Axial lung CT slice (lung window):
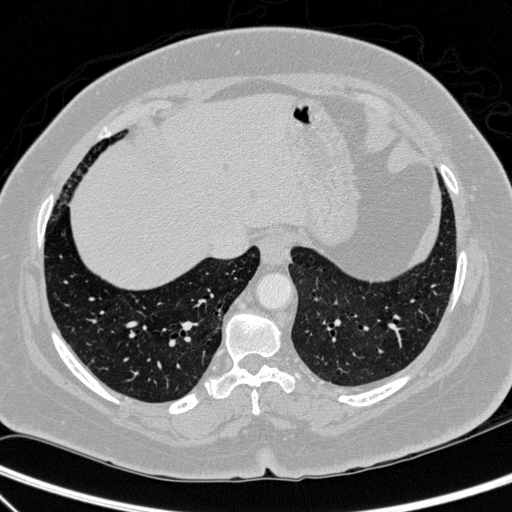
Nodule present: no